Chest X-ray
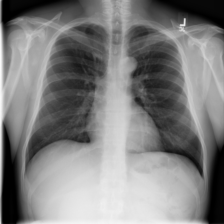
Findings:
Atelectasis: negative
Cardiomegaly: negative
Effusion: negative
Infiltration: negative
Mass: negative
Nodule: negative
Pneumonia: negative
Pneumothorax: negative
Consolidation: negative
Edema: negative
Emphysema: negative
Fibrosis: negative
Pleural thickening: negative
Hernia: negative